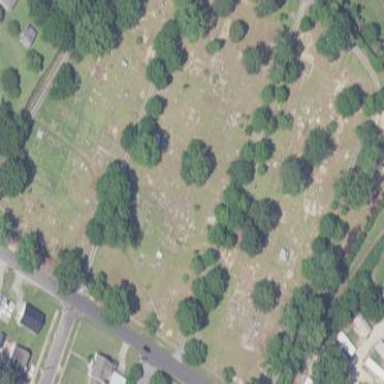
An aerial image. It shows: Cemetery.